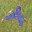
Label: 4